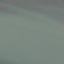
Land use / land cover class: SeaLake